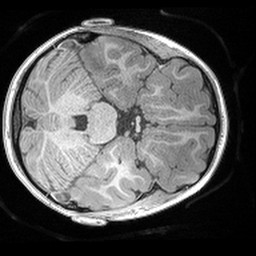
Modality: T1w
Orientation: axial
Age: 4
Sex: male
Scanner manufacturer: siemens
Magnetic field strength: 3 T
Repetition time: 2.53 s
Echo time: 0.00164 s